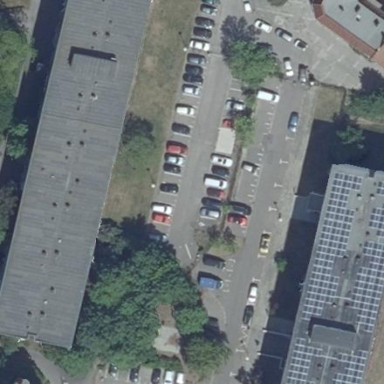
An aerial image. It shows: University building with flat roof.